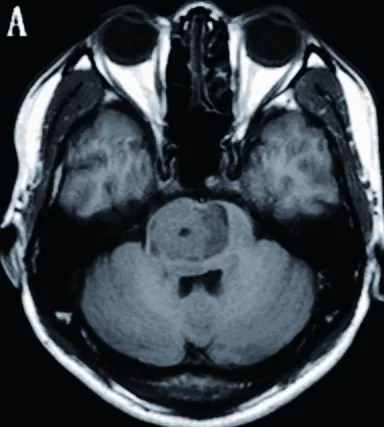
Preoperative magnetic resonance imaging demonstrating a cystic-solid mass of brainstem with mild edema. The solid part manifested homogeneous enhancement on T1-weighted gadolinium enhancement (thick arrow). The well-defined mass was mainly located in pons with the cystic part (thin arrow) extending to the right cerebral peduncle, but there was no evidence of attachment to dura mater. Axial T1-weighted imaging.
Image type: radiology (mri)